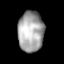
Tissue: lung
Cell type: Epithelial cells
Senescence score: 0.2264
Nuclear area (px): 1021
Mean DAPI intensity: 165.698